Question: I'm having a problem with the new Chrome 64 bit.
It doesn't render the custom fonts in regular, only in bold.
At the top of the image is how it show be. At the bottom is what it's actually rendered.

Here's what i got:
'''
@font-face {
font-family: 'icons';
src: url('../fonts/icons.eot');
src: url('../fonts/icons.eot?#iefix') format('embedded-opentype'),
url('../fonts/icons.woff') format('woff'),
url('../fonts/icons.ttf') format('truetype'),
url('../fonts/icons.svg#untitled_fontregular') format('svg');
font-weight: normal;
font-style: normal;
}
.icon {
font-family: 'icons'; font-style: normal; font-weight: normal;
-webkit-font-smoothing: antialiased; -moz-osx-font-smoothing: grayscale;
line-height: 1;
position: relative;
display: inline-block;
}
'''
I've tested it in Firefox, Safari and Opera and it's all good.
Any suggestions...?
Thanks
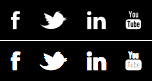
Answer: I've managed a little "hack" that worked.
I've just added a "translateZ" to the font and now it's fine,
'''
.icon {
font-family: 'icons'; font-style: normal; font-weight: normal;
-webkit-font-smoothing: antialiased; -moz-osx-font-smoothing: grayscale;
line-height: 1;
position: relative;
display: inline-block;
-webkit-transform: translateZ(0);
-moz-transform: translateZ(0);
transform: translateZ(0);
}
'''
But I still don't know why this is happening.